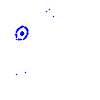
Particle: proton